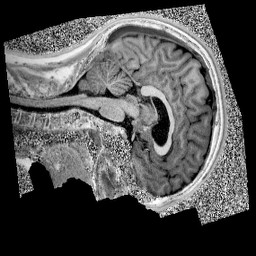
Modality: UNIT1
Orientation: sagittal
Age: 13
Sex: male
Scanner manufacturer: siemens
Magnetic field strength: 3 T
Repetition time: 4 s
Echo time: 0.00299 s